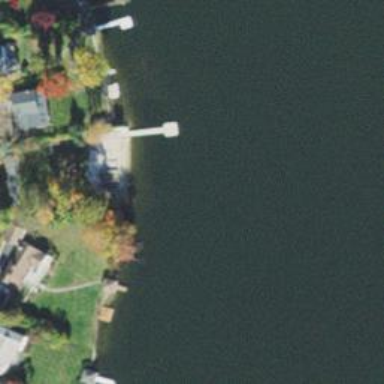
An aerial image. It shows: Man-made pier.